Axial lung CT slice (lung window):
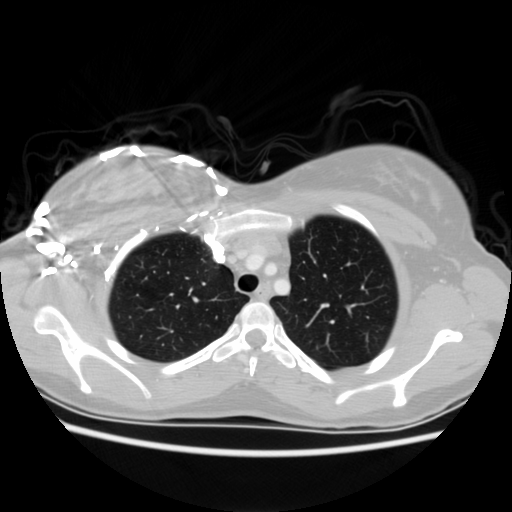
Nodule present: no